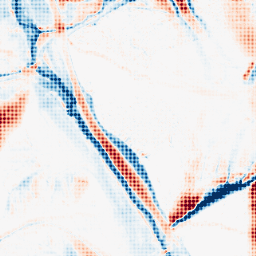
Category: morphological
Decomposition family: morphological_ellipse
Decomposition parameters: operation: average
width: 20
height: 50
Upsampling method: sinc_blackman
Upsampling parameters: scale: 4
kernel_size: 4
Upsampling scale: 4